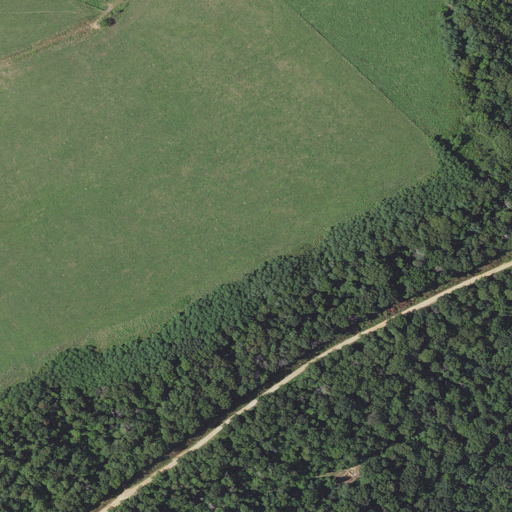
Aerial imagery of mountain in Arkansas named Henderson Mountain containing pasture, deciduous forest, and open development